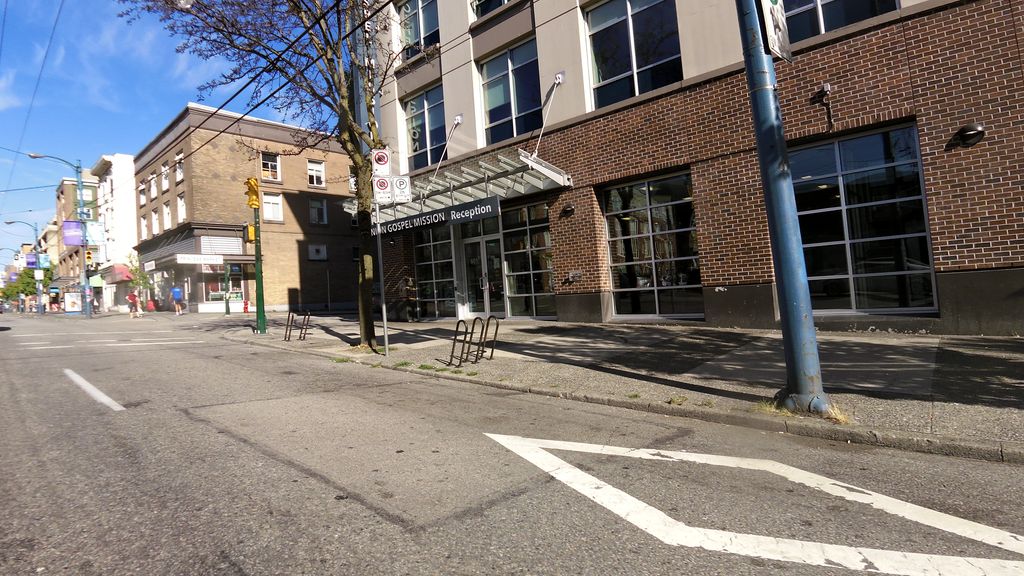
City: vancouver